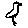
Label: bird